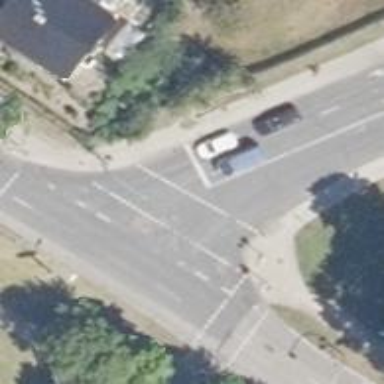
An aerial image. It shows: Secondary road with asphalt surface. There are sidewalks on both sides and track for cycling in both directions.